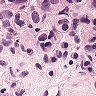
Metastatic tissue present: yes